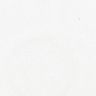
Metastatic tissue present: no